Field crop: maize
Growth stage: 2
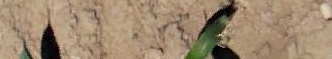
Species: maize